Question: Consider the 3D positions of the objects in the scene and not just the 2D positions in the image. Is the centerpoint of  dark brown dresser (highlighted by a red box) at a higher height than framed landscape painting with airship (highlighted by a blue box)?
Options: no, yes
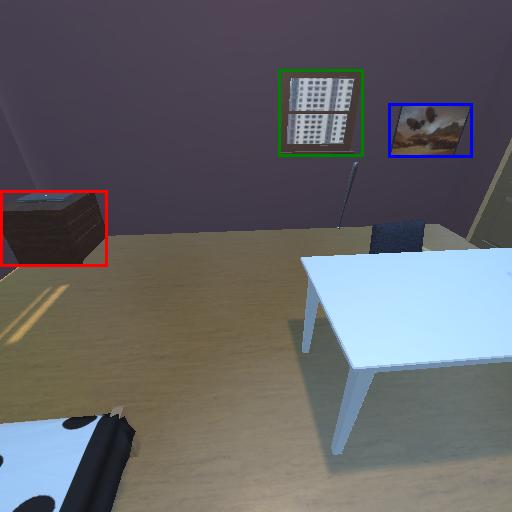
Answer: no